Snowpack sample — Rabbit Ears Pass, Jackson County, Colorado, USA (12/17/25, 1:08 PM MST)
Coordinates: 40.387, -106.625
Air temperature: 34 °F
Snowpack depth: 46 cm
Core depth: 10 cm
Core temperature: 30.2 °F
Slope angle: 6°, slope face: 165°
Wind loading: medium
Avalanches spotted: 0
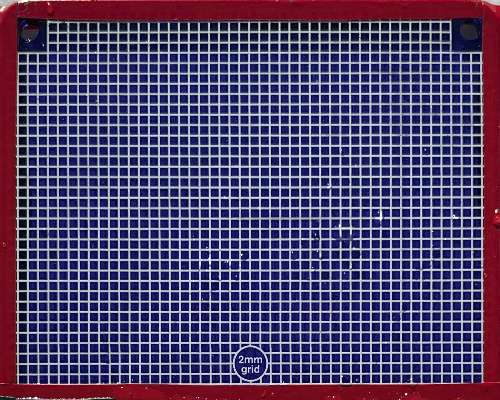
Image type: profile
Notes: No avalanches spotted nearby, although collected in a meadowy area with minimal risk on this face of the pass.